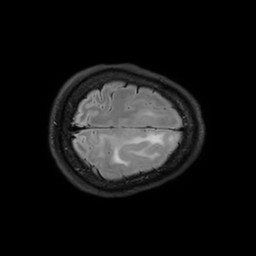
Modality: FLAIR
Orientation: axial
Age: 53
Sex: female
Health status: ill
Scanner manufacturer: philips
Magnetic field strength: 3 T
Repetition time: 4.8 s
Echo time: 0.3106 s